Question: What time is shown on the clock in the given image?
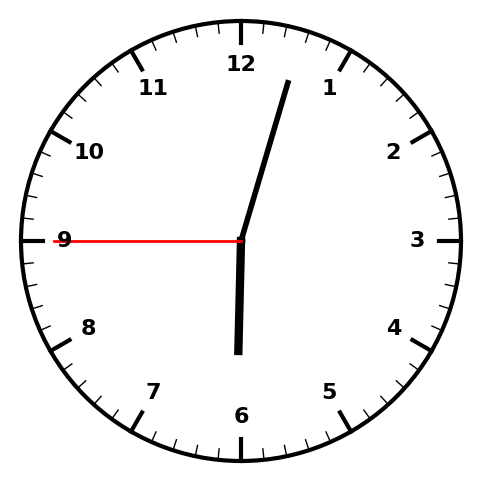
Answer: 06:02:45